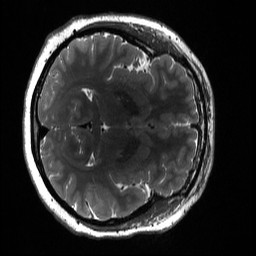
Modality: T2w
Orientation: axial
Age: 23
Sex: female